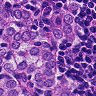
Metastatic tissue present: yes